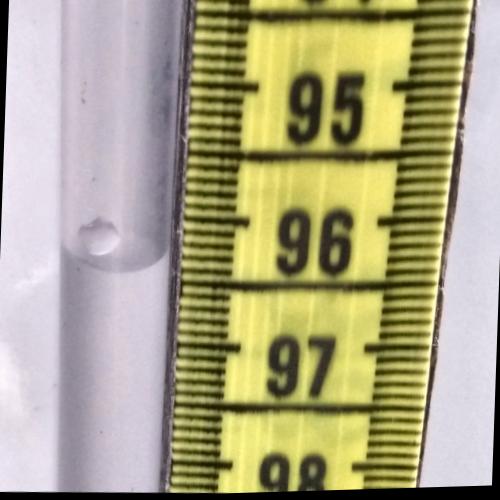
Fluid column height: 96.3 cm